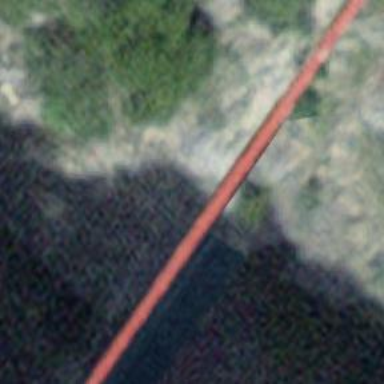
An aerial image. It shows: Footway road crossing aqueduct bridge with simple-suspension structure.